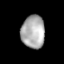
Tissue: lung
Cell type: Fibroblasts
Senescence score: 0.5427
Nuclear area (px): 758
Mean DAPI intensity: 172.584